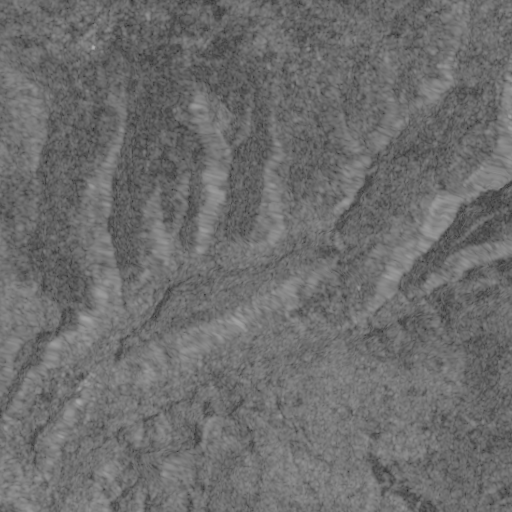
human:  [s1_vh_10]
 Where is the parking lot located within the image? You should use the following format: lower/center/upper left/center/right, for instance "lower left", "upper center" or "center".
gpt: The parking lot is located in the lower center of the image.
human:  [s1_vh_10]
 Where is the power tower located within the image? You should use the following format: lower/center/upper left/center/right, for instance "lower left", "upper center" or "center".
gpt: The power tower is located in the lower left of the image.
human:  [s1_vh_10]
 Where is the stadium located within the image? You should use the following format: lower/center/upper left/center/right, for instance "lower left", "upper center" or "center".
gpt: The stadium is located in the lower left of the image.
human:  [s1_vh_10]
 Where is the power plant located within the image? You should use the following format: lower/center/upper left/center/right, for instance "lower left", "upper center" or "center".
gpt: There is no power plant in the image.

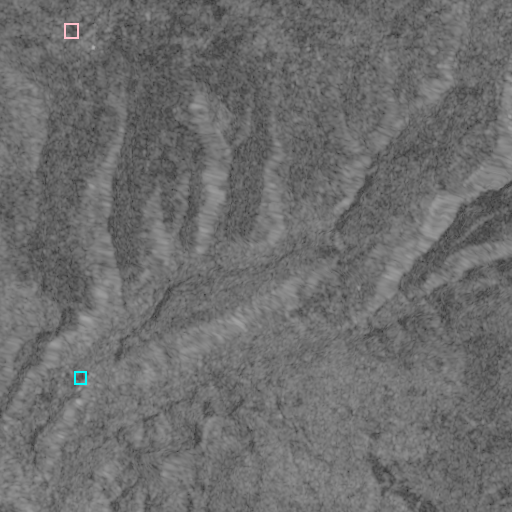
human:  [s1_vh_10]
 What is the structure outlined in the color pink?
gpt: The structure outlined in pink is a park.
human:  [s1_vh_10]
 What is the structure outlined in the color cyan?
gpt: The structure outlined in cyan is a stadium.
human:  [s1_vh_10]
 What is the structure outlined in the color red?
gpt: There is no red outline.